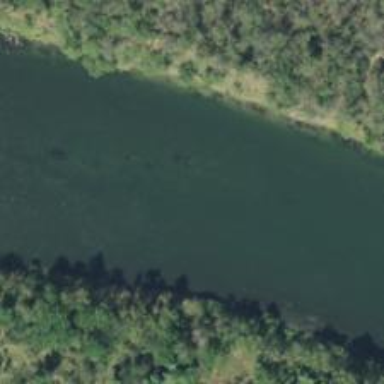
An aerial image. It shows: Beautiful view of river.